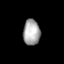
Tissue: lung
Cell type: Fibroblasts
Senescence score: 0.5615
Nuclear area (px): 428
Mean DAPI intensity: 167.769